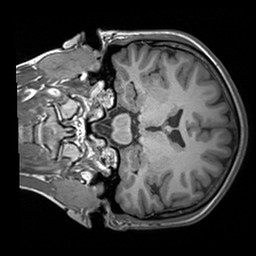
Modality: T1w
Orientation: coronal
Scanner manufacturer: siemens
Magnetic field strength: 3 T
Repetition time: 1.6 s
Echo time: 0.00236 s